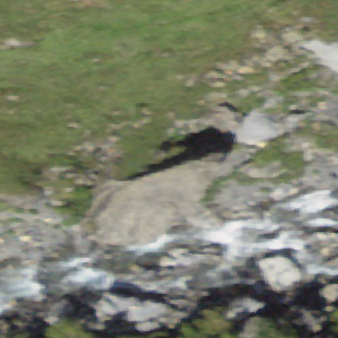
Label: bouldering_area